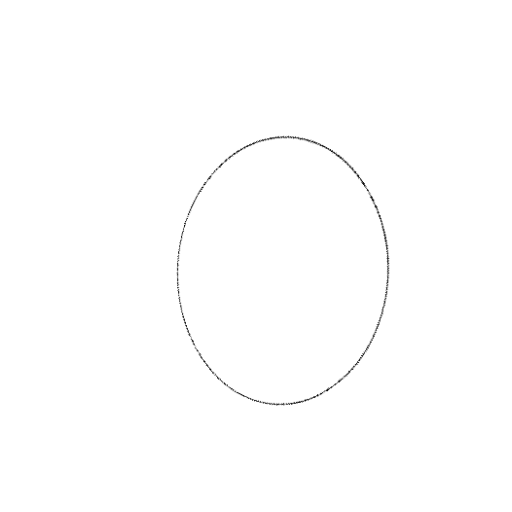
Crossing number: 0